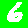
Digit: 6